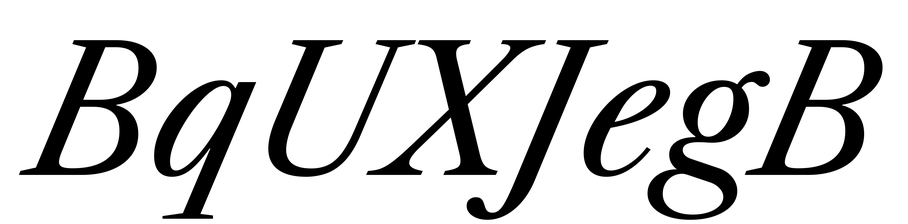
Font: LibreCaslonText-Italic_Italic